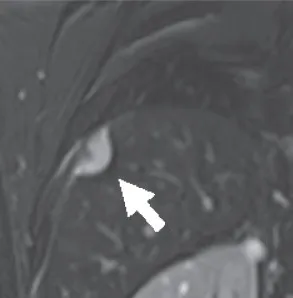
Plain MRI (fat-suppression T2WI). (B) Coronal MRI 2 months before resection revealed that the nodule had increased to 2.5 cm in diameter. The nodule was contiguous with the diaphragm and was compressing the liver from outside.
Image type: radiology (mri)